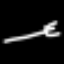
Label: fork